Aerial crown-view tile of a tropical tree (Barro Colorado Island, Panama), acquired 20240813:
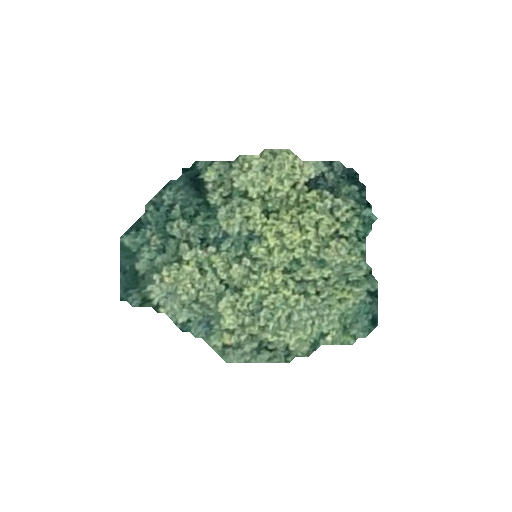
Species: Luehea seemannii
GBIF accepted scientific name: Luehea seemannii
Crown area: 63.835 m²